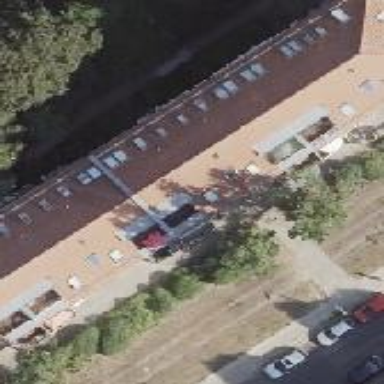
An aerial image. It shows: Hipped roof on apartment building.